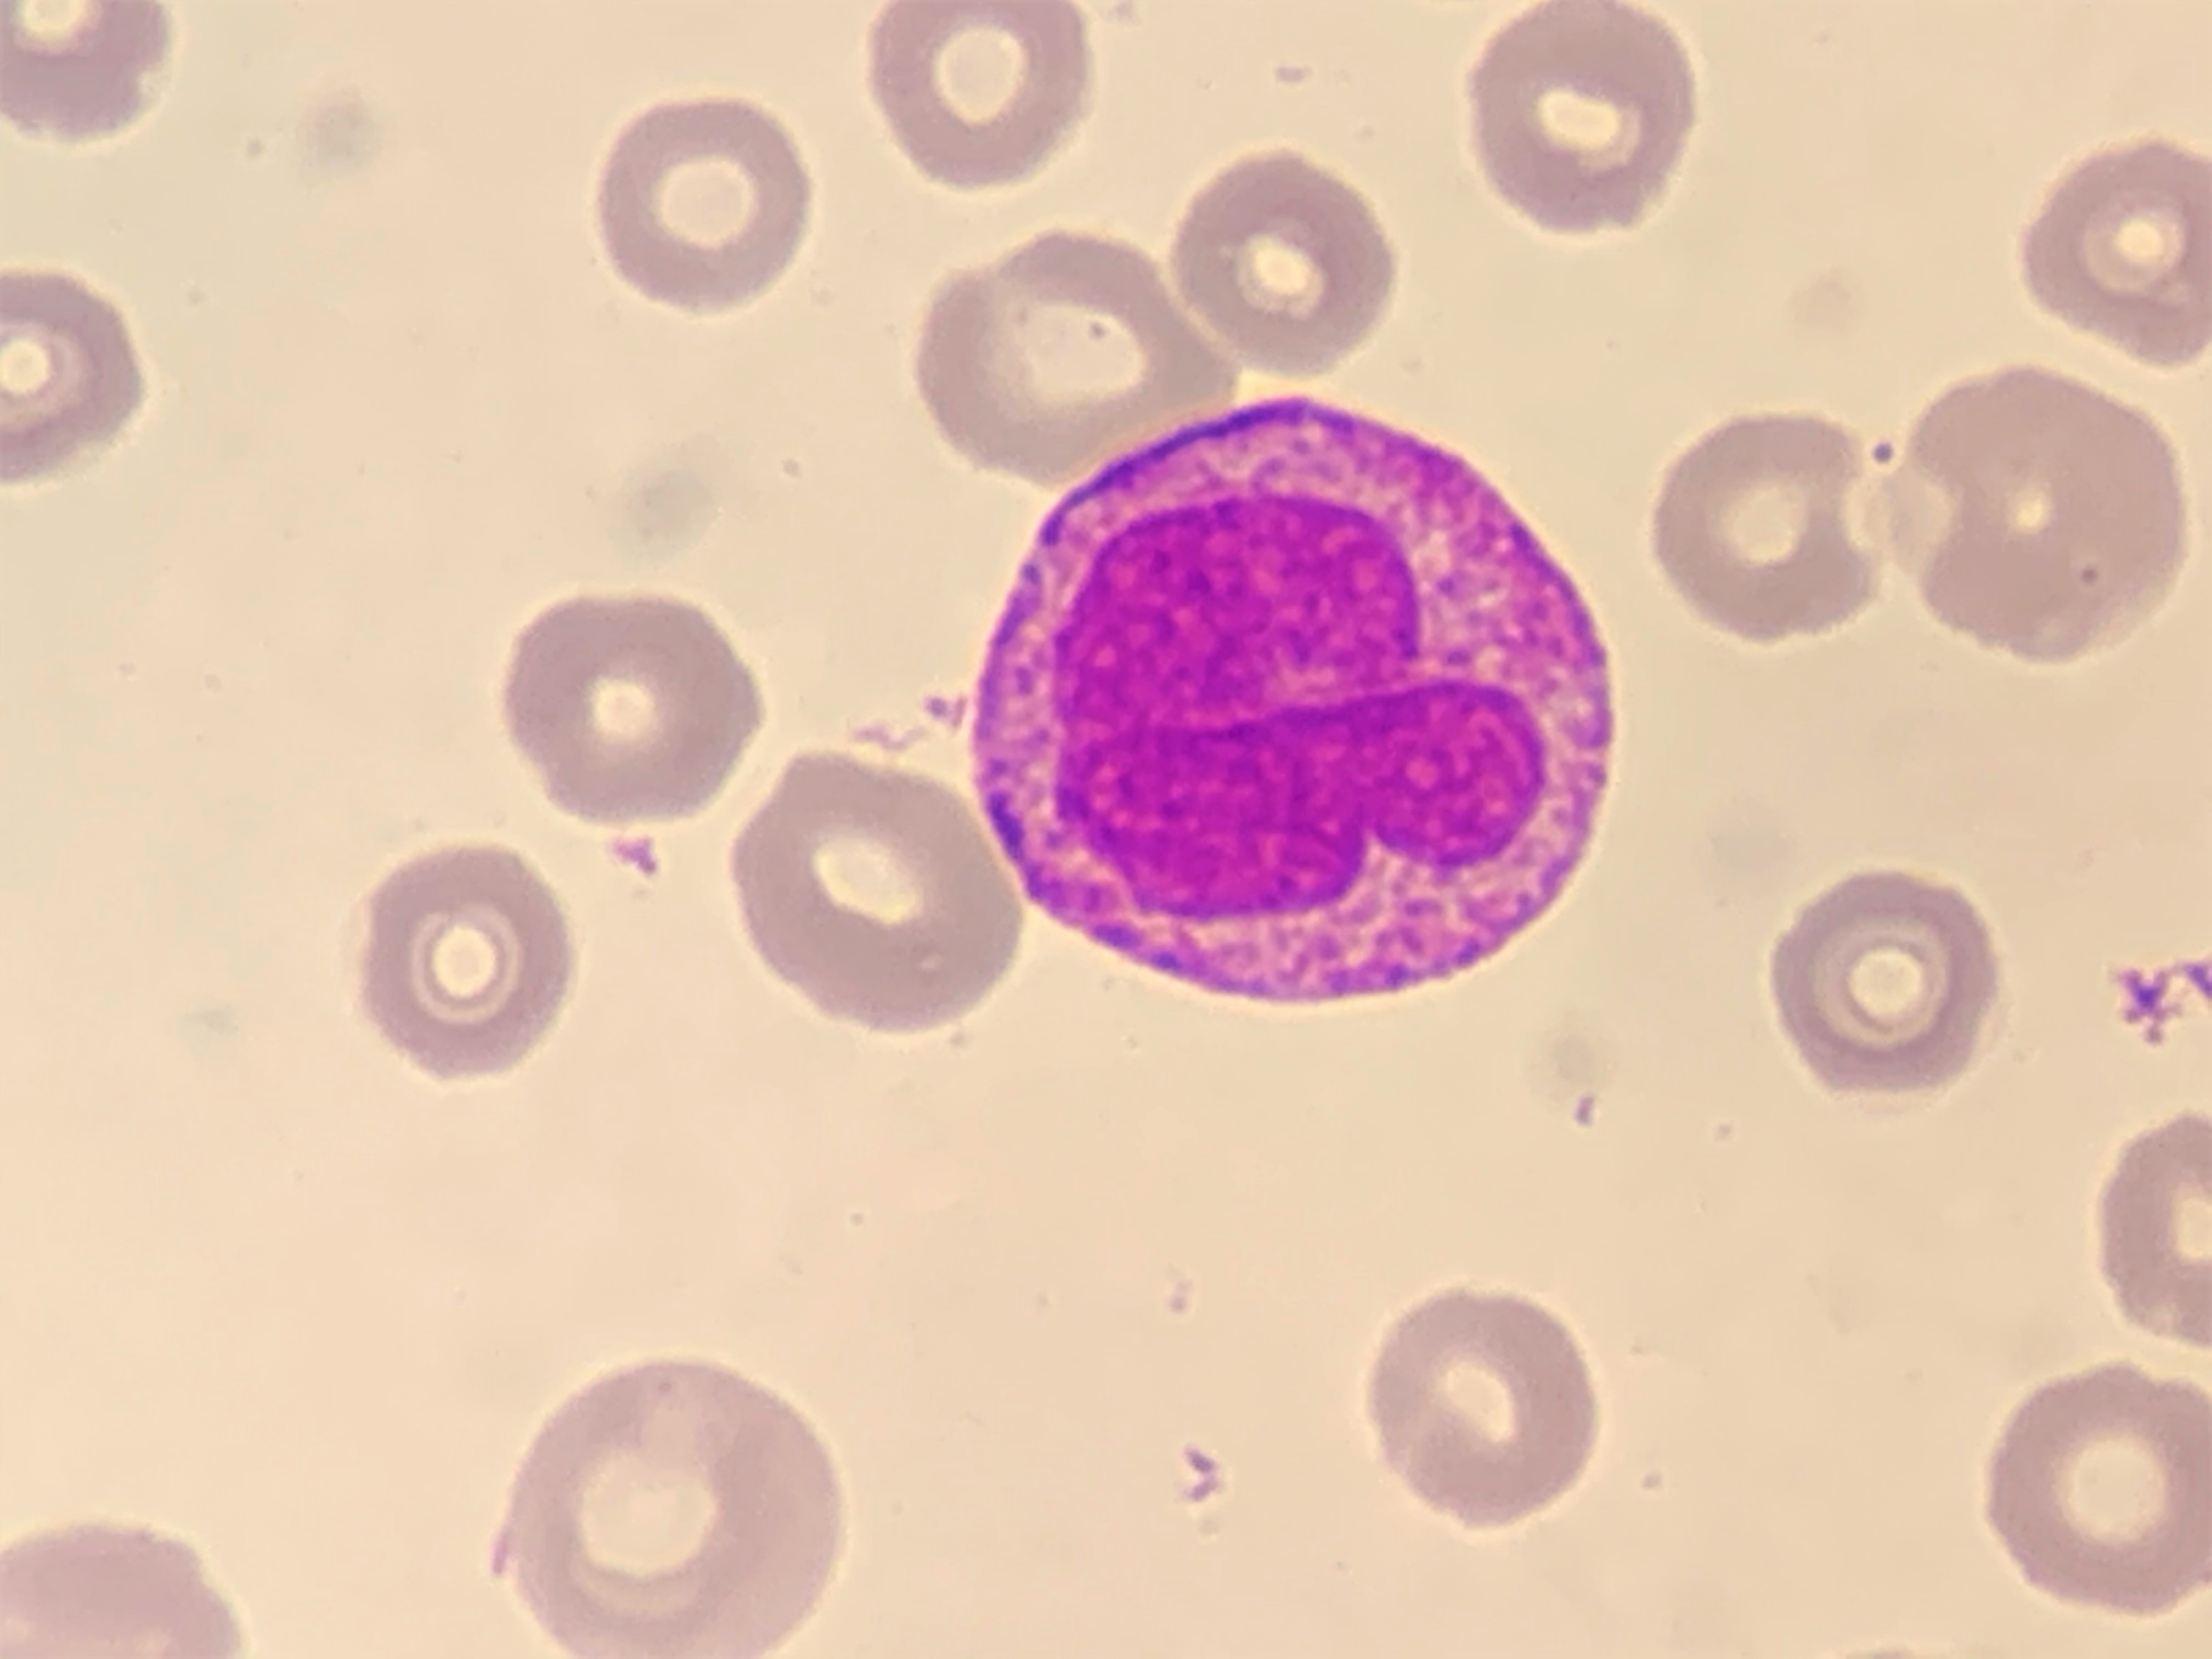
Cell type: MONOCYTES